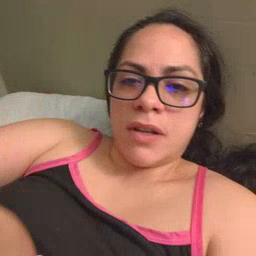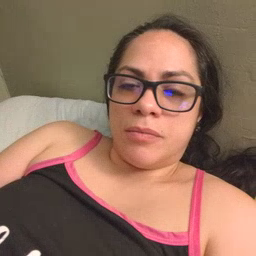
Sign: elephant